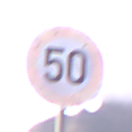
Verkehrszeichen: Geschwindigkeit50
Umgebung: Outdoor, RoadRail
Tageszeit: Dawn
Wetter: Clear
Licht: Natural
Jahreszeit: NotSpecified
Kontrast: LowContrast